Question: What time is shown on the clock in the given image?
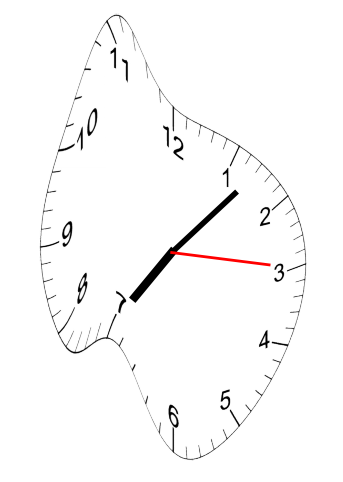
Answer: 07:07:15